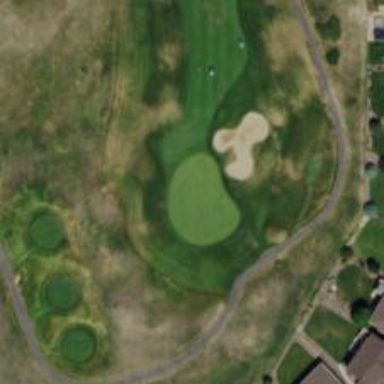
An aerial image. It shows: View of golf hole.